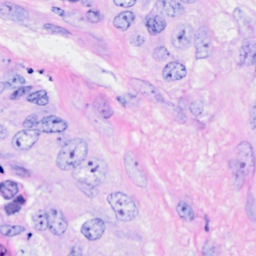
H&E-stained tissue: Breast